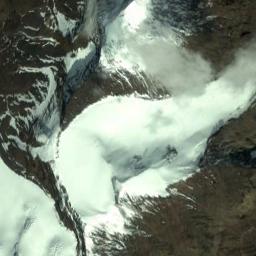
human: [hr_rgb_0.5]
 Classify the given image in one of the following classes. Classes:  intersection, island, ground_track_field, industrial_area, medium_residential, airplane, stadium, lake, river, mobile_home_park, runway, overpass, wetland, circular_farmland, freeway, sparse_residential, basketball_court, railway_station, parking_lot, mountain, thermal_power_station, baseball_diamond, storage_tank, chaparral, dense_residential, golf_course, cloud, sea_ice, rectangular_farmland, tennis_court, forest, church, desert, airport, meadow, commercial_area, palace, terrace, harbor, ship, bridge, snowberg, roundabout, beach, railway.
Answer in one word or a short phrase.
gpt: snowberg